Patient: sex M, age 48
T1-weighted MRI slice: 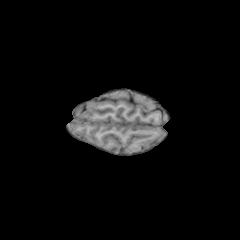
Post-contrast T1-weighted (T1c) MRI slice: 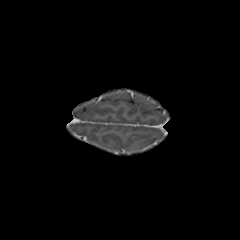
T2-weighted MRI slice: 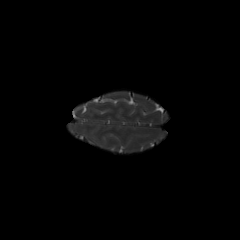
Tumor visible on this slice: no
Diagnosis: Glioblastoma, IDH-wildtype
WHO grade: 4